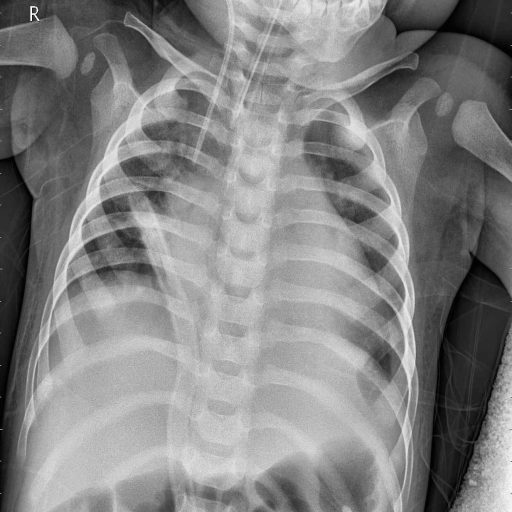
Finding: PNEUMONIA